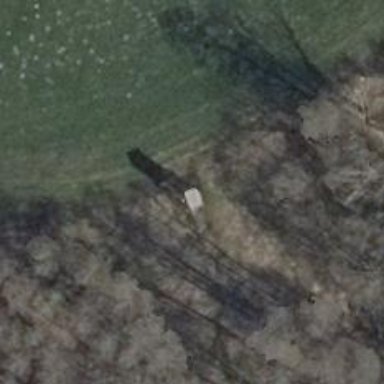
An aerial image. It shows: Hunting stand.